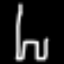
Label: chair